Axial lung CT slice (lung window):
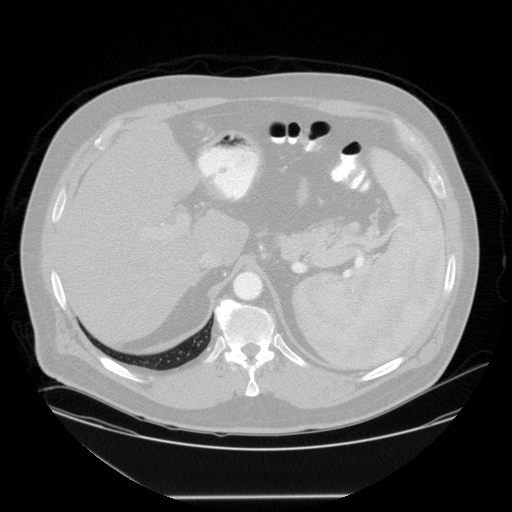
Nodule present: no